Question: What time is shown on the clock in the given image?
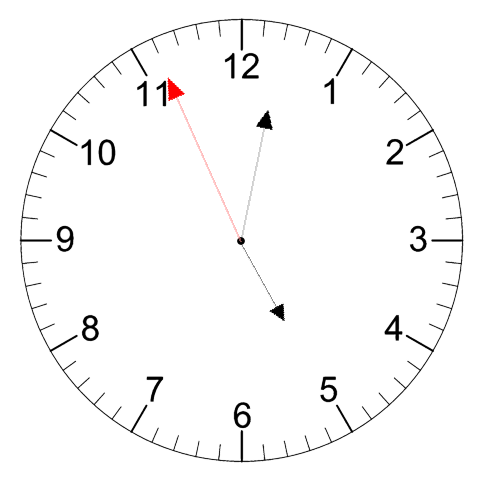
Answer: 05:01:56